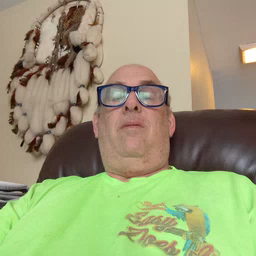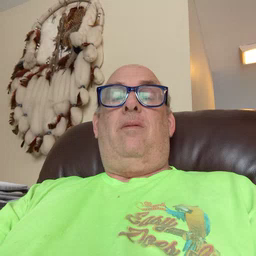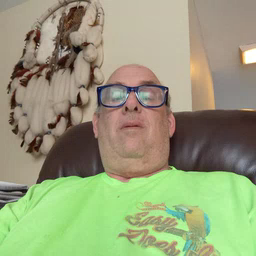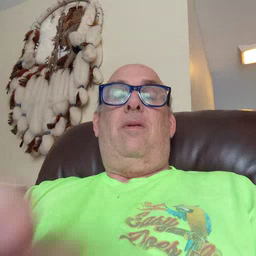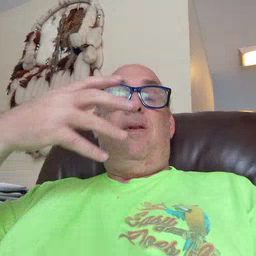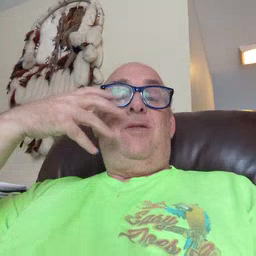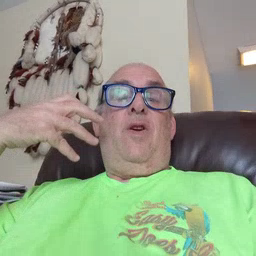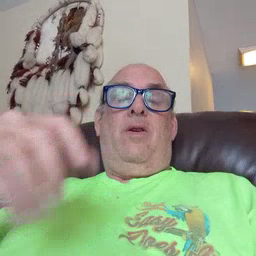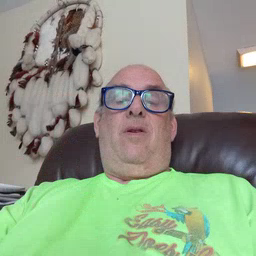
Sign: tiger